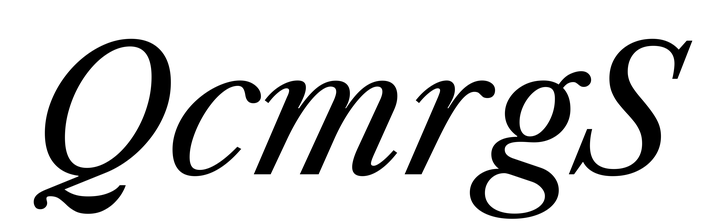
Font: LibreCaslonText-Italic_Italic